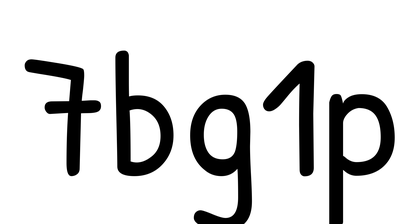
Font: PatrickHand-Regular